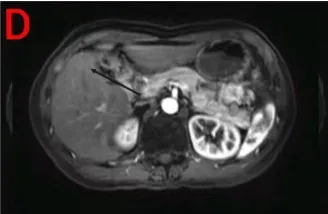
CT and magnetic resonance imaging reveal post-treatment changes in the junctional area of the left and right lobes of the liver with no recurrent lesions.
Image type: radiology (mri)